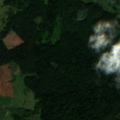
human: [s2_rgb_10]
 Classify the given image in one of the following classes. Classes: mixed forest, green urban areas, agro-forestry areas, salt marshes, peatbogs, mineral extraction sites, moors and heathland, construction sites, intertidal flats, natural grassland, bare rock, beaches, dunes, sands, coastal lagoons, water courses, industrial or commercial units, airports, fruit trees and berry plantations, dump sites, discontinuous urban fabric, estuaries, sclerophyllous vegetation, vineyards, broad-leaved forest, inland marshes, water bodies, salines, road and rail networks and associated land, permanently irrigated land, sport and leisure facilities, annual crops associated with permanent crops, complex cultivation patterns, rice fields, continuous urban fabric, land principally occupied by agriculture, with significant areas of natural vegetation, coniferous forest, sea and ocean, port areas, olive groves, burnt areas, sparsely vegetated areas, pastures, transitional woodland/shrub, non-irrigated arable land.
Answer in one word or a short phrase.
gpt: non-irrigated arable land, pastures, land principally occupied by agriculture, with significant areas of natural vegetation, mixed forest